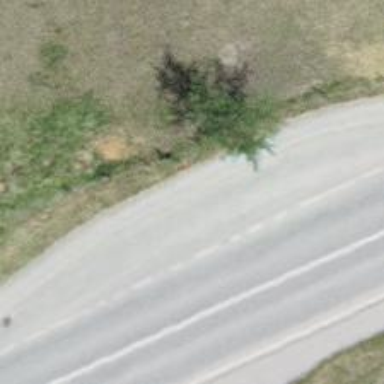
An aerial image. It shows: Bus stop along the road.